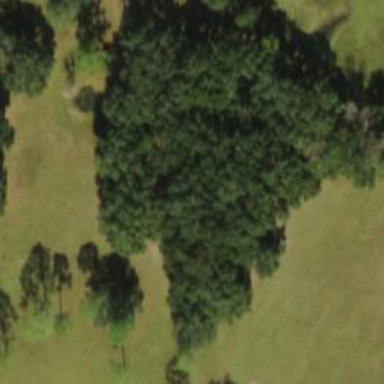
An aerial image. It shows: Beautiful woodland area.